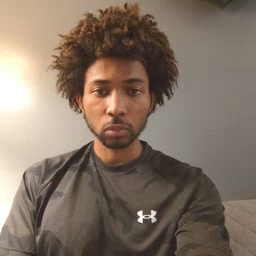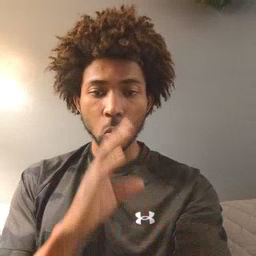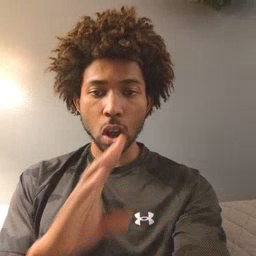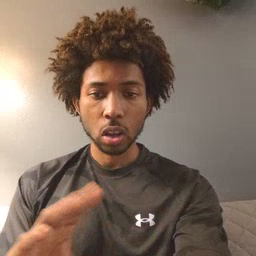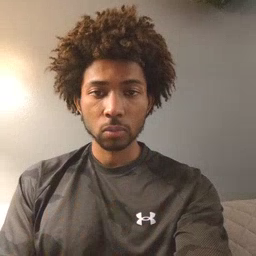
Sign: quiet